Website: crate-barrel
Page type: billing-address
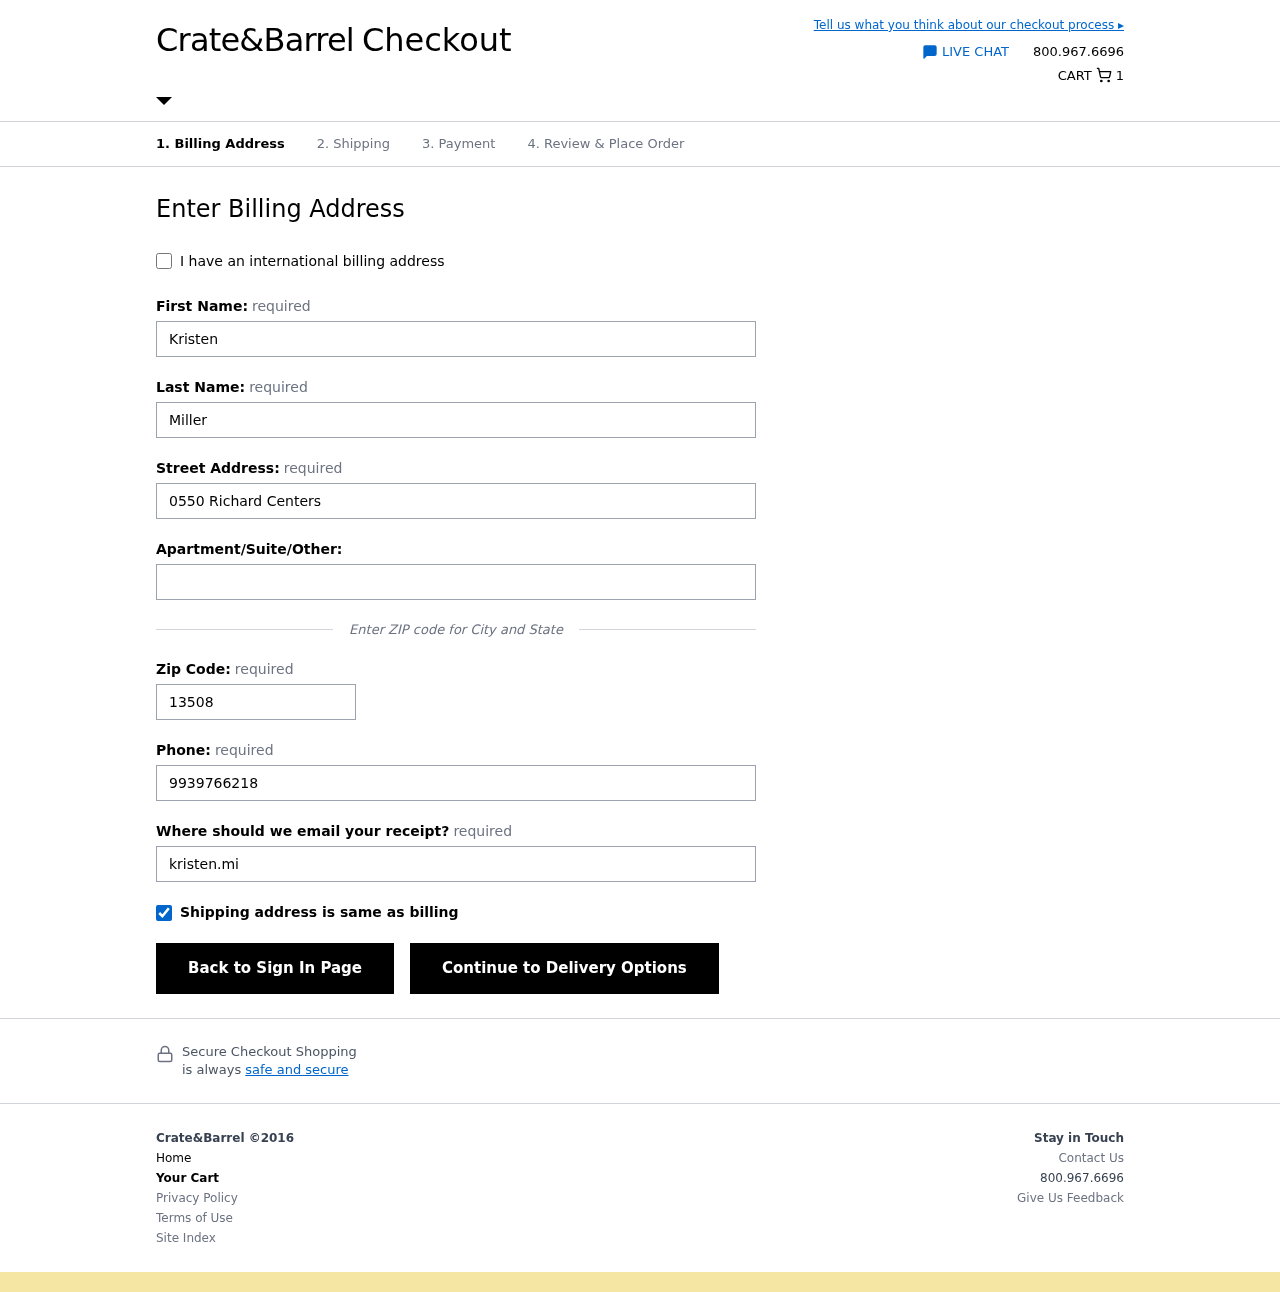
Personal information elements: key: PII_EMAIL
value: kristen.miller@yahoo.com
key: PII_FIRSTNAME
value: Kristen
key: PII_LASTNAME
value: Miller
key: PII_PHONE
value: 9939766218
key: PII_POSTCODE
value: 13508
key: PII_STREET
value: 0550 Richard Centers
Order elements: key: ORDER_NUM_ITEMS
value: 1